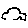
Label: car